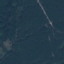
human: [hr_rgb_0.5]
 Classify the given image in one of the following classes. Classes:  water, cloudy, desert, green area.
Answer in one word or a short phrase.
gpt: green area